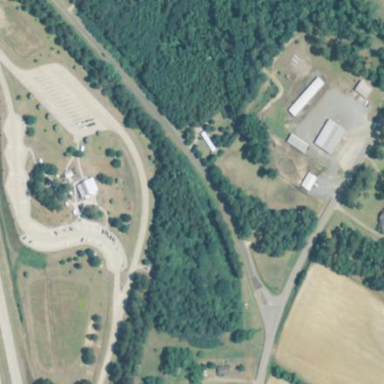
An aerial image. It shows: Rest area on the road.